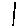
Label: line